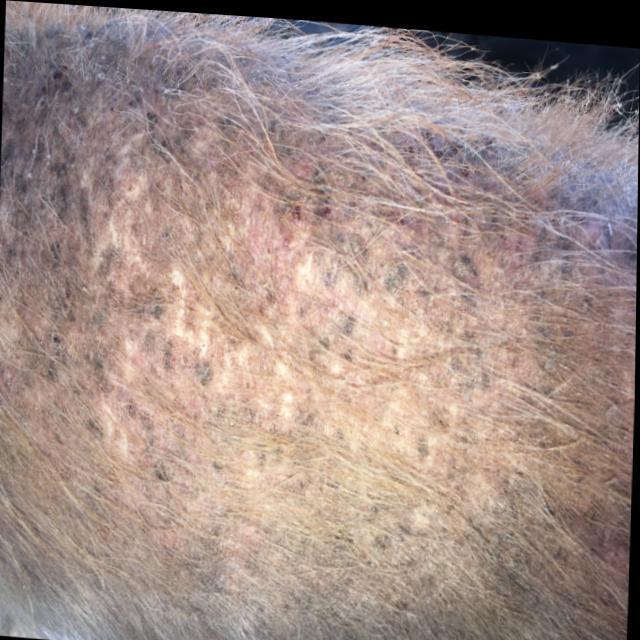
Canine demodicosis (Demodex mange) — caused by Demodex canis mites. Presents with alopecia, follicular papules, pustules, and comedones. Often localized on face and forelimbs.